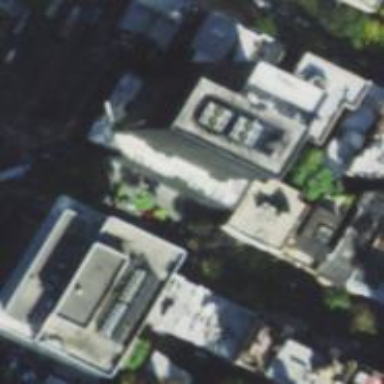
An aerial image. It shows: The building has flat concrete roof.